Field crop: maize
Growth stage: 2
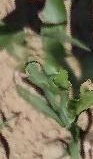
Species: maize